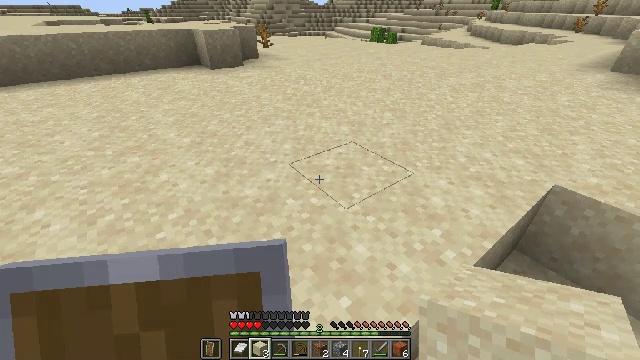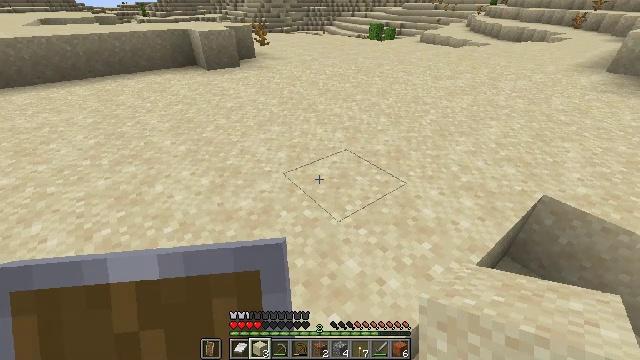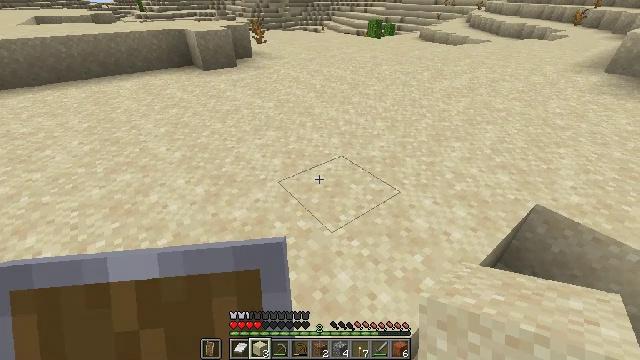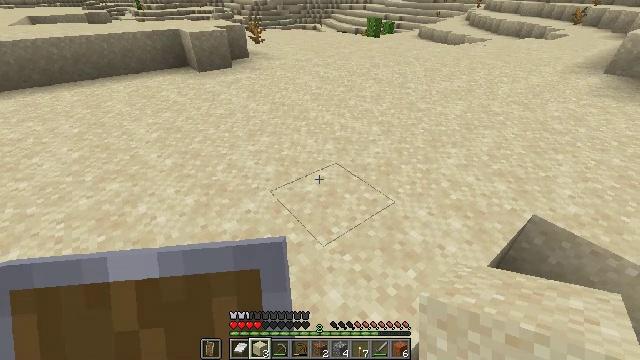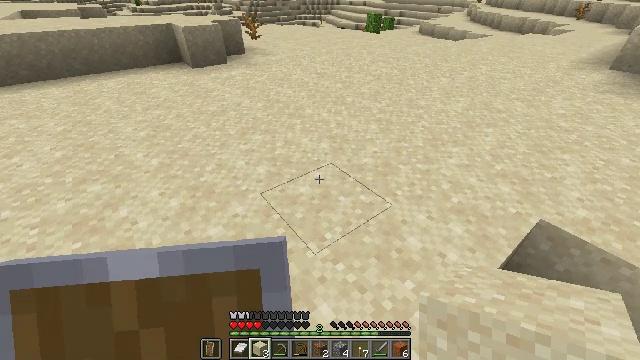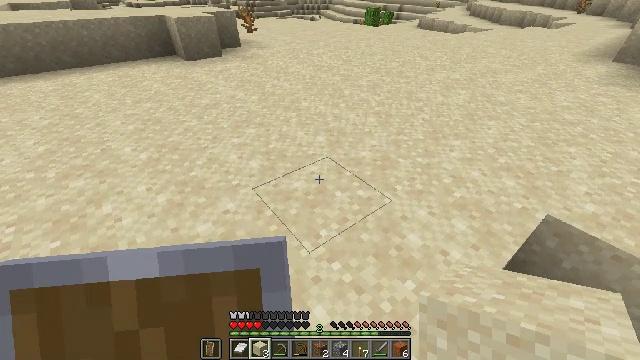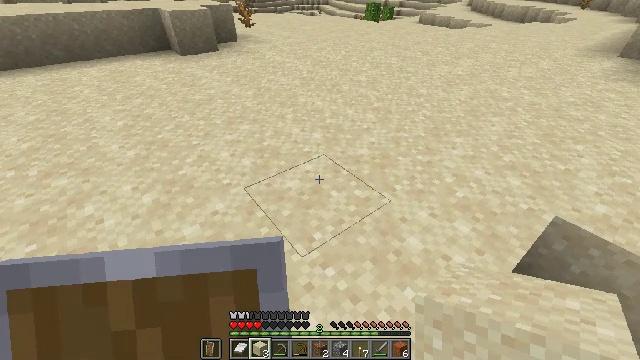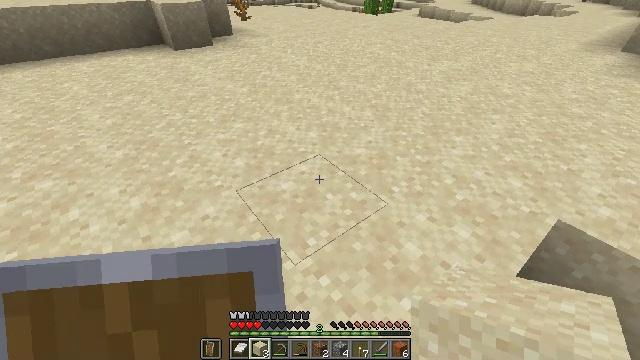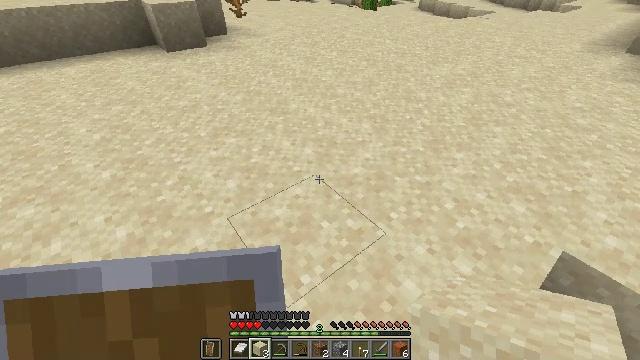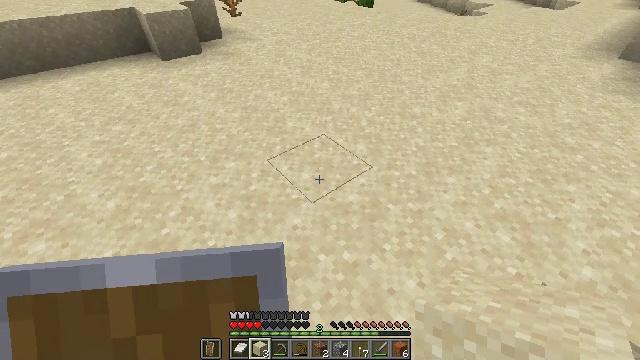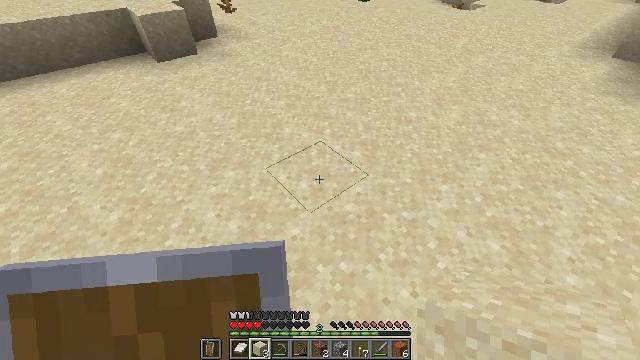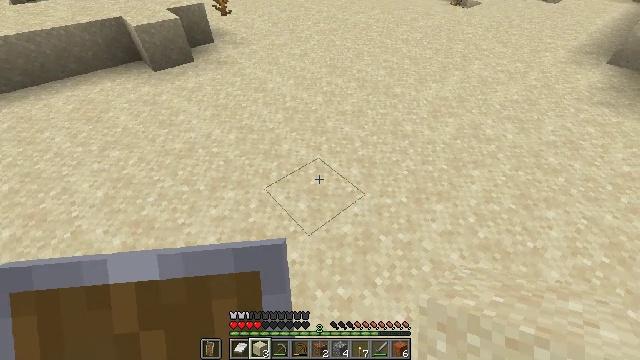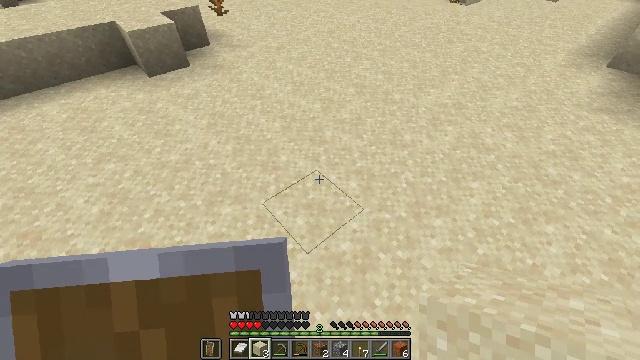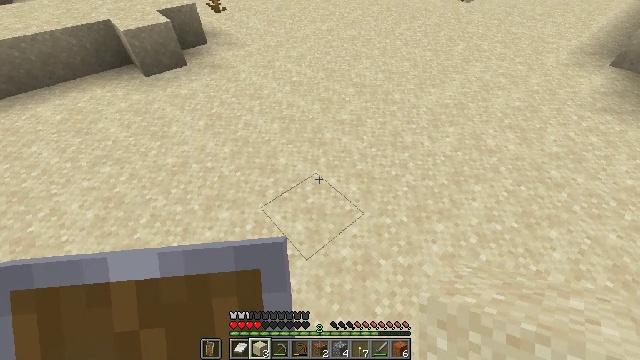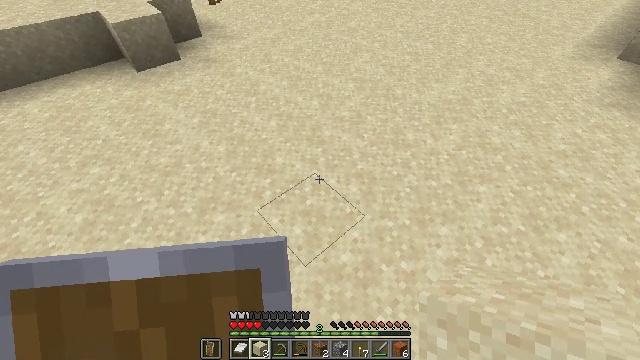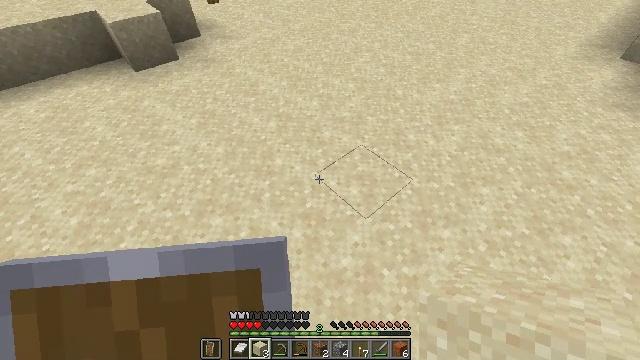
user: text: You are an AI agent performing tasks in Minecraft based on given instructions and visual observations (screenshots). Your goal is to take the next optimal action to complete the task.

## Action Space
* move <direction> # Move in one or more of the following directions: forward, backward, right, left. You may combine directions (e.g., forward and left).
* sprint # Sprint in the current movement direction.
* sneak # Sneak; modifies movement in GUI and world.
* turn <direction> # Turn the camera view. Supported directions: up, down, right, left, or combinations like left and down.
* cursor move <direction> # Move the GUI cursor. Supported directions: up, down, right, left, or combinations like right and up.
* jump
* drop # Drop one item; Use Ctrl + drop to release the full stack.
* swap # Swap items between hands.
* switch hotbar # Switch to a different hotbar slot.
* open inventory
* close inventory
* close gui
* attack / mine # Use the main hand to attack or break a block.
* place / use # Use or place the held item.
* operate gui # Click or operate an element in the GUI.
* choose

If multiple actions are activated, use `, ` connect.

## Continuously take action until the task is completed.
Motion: motion action
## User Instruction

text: Break the sand block.
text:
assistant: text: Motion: move forward, turn down, jump
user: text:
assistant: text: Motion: move forward, jump
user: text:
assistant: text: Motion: move forward, jump
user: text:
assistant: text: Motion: move forward, jump
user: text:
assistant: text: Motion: move forward, jump
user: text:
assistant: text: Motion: move forward, jump
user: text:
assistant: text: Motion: move forward, turn down, jump
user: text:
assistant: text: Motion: move forward, turn down, jump
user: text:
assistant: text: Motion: move forward, turn down, jump
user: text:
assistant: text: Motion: move forward, turn down, jump
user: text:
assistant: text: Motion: move forward, turn down, jump
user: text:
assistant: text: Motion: move forward, turn down, jump
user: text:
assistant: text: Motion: move forward, jump
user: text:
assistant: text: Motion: move forward, turn down, jump
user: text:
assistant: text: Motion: move forward, jump
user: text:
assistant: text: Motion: move forward, jump
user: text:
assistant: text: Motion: move forward, jump
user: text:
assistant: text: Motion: move forward, turn up, jump
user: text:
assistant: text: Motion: move forward, turn left and up, jump
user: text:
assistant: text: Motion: move forward, turn up, jump
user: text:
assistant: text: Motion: move forward, jump
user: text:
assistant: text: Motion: move forward, jump
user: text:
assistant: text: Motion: move forward, turn up, jump
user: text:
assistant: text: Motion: move forward, jump
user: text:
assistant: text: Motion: move forward, jump
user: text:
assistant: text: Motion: move forward, jump
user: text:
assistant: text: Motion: move forward, jump
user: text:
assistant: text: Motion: move forward, jump
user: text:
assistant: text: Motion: move forward, jump
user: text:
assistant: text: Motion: move forward, jump